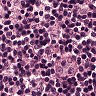
Metastatic tissue present: no